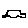
Label: car